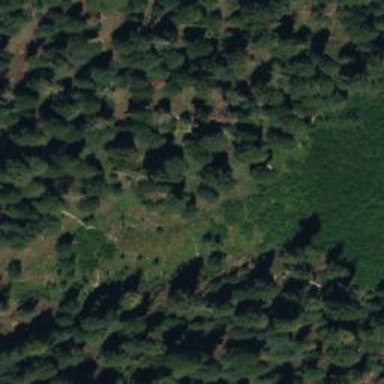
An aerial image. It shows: Wet meadow with wooded vegetation.